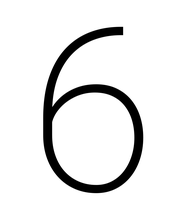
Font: Roboto_ExtraLight